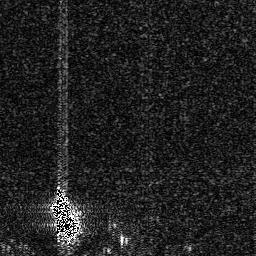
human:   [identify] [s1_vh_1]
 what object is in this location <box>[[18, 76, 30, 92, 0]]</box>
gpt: <ref>1 medium ship at the bottom left</ref>